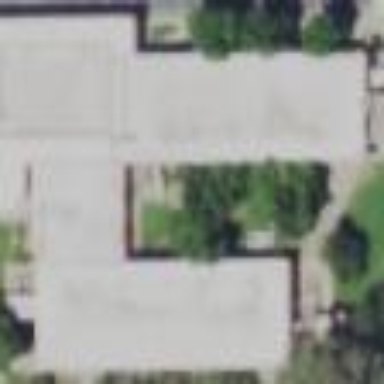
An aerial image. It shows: School building.